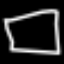
Label: square